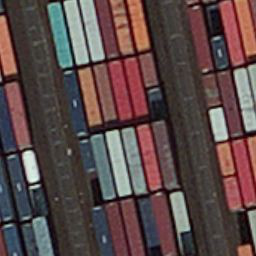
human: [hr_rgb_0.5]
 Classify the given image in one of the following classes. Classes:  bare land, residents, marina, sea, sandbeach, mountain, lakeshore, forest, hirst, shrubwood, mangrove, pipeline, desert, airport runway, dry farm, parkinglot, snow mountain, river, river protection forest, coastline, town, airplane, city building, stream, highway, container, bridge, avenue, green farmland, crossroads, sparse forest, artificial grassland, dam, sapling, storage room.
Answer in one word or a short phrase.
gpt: container